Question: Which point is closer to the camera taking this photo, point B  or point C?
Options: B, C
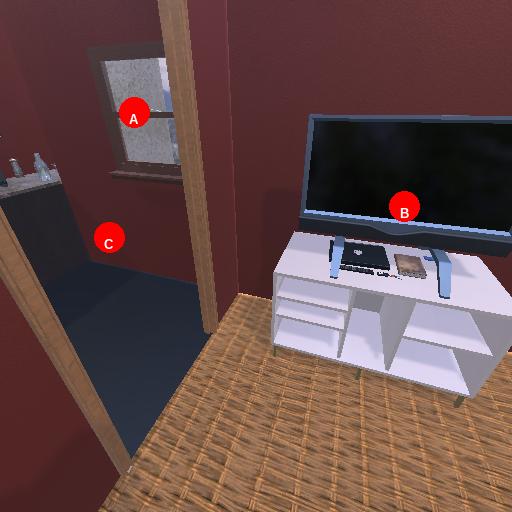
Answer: B